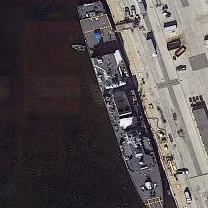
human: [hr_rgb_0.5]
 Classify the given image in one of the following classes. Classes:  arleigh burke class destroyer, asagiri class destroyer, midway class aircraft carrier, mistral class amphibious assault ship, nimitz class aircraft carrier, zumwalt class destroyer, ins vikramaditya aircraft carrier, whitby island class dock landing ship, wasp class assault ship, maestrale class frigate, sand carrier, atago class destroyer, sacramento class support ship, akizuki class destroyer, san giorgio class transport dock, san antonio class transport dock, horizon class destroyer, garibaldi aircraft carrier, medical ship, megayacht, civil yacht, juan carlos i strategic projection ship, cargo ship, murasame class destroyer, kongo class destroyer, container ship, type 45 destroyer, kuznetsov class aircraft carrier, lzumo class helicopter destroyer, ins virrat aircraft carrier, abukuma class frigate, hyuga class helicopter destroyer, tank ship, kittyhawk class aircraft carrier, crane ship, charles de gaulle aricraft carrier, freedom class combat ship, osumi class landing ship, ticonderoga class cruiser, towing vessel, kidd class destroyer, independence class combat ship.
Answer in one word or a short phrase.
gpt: Arleigh Burke class destroyer